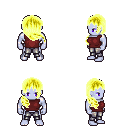
a pixel art fantasy rpg character, male body template, dark elf, purple skin, maroon sleeveless shirt, metal pants, gold right-swept hairstyle, four views (front, back, left, right), 2x2 character sprite sheet, small pixel art, hard edges, no anti-aliasing